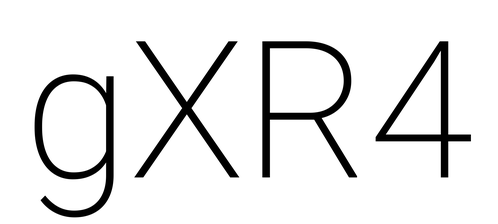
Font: Roboto_ExtraLight